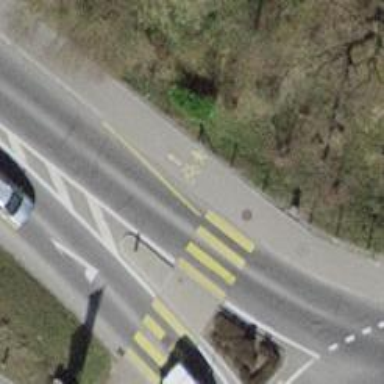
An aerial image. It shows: Zebra crossing with pedestrian island.